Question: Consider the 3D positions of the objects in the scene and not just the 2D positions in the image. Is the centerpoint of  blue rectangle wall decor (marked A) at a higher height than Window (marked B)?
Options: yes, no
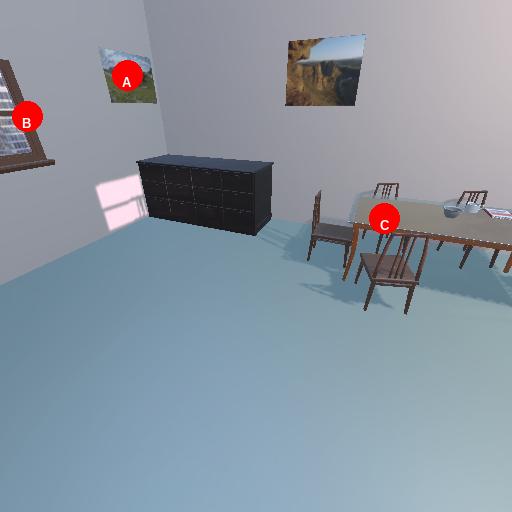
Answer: yes